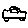
Label: car